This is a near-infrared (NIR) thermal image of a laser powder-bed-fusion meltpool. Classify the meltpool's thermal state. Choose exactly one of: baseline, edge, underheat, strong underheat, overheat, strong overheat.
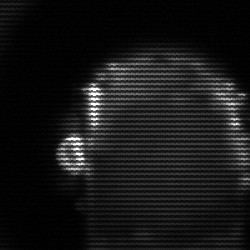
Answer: baseline